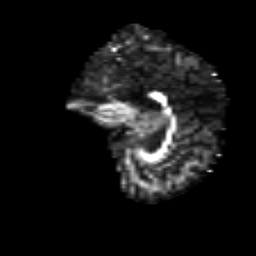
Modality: FA
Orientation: sagittal
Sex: female
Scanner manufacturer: siemens
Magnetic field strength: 3 T
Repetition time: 5 s
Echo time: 0.071 s